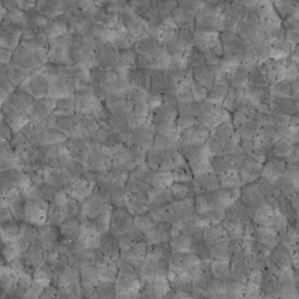
Label: non_frost